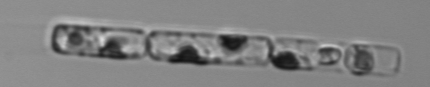
Label: Guinardia_delicatula_TAG_internal_parasite